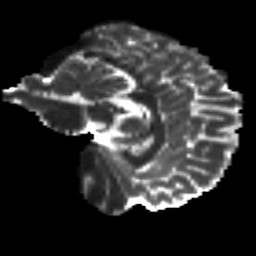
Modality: T2w
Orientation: sagittal
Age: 26
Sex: male
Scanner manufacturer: siemens
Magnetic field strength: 3 T
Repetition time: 8.8 s
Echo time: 0.085 s